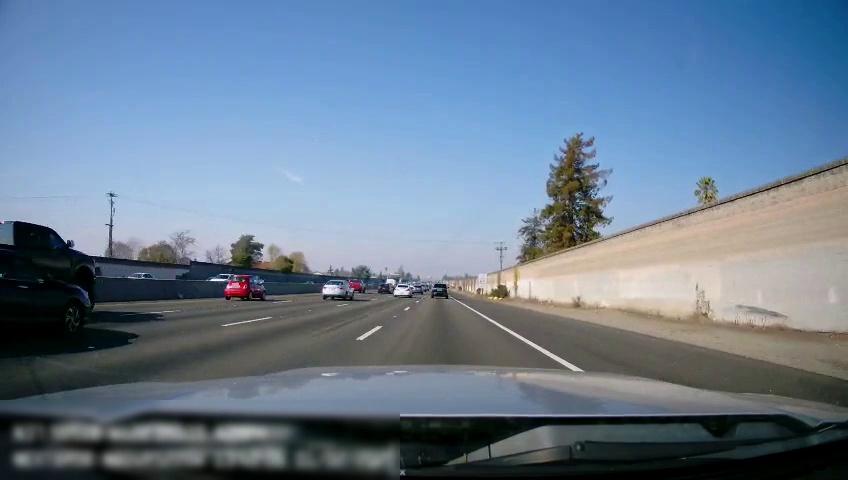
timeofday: Day
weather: Sunny
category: Drivable Space
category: Vehicles | SUV
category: Vehicles | SUV
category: Vehicles | Van
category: Vehicles | Car
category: Vehicles | Car
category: Vehicles | Truck
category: Vehicles | Car
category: Vehicles | Car
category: Vehicles | Truck
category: Vehicles | Car
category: Lanes | Current Lane
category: Lanes | Current Lane
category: Lanes | Alternate Lane
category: Lanes | Alternate Lane
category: Lanes | Alternate Lane